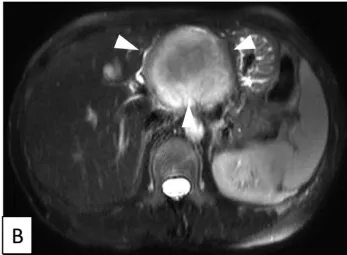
Preoperative MRI and FDG PET/CT scan findings. (B) T2-weighted MRI image showing heterogeneous high intensity.
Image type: radiology (mri)